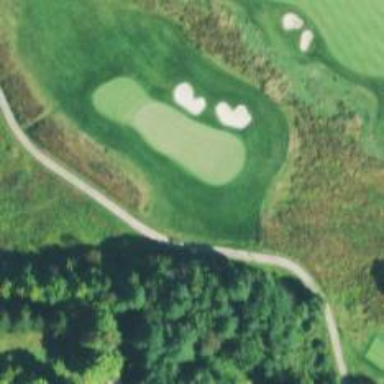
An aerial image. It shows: Golf hole.